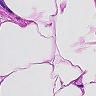
Metastatic tissue present: no